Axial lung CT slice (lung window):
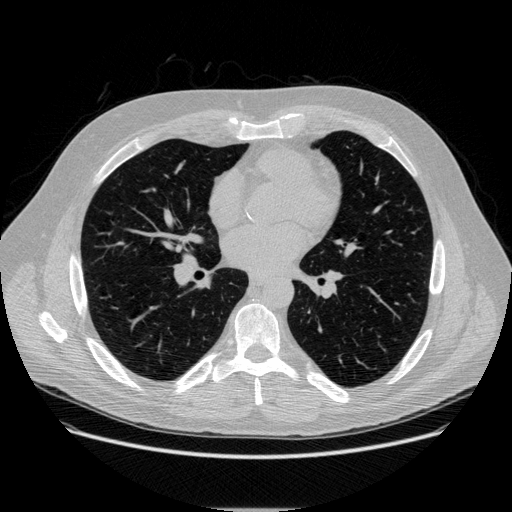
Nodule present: no